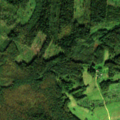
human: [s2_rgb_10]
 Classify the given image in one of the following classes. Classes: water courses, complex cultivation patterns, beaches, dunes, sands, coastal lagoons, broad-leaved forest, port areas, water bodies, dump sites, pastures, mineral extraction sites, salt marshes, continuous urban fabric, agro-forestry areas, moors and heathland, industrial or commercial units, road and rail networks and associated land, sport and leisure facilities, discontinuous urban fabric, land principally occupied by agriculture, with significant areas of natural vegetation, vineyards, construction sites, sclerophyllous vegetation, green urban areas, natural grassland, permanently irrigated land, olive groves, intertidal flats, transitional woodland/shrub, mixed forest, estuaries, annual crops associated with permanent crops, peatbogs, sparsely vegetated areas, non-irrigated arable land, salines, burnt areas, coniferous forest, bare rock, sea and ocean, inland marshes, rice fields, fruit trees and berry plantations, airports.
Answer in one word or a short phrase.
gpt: non-irrigated arable land, land principally occupied by agriculture, with significant areas of natural vegetation, broad-leaved forest, coniferous forest, mixed forest, transitional woodland/shrub